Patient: sex F, age 71
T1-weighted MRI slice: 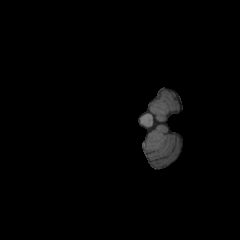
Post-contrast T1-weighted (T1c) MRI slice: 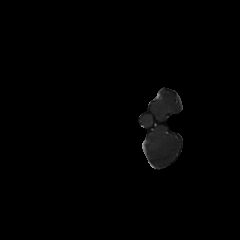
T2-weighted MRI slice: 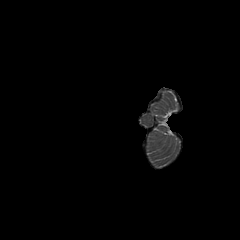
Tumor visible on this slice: no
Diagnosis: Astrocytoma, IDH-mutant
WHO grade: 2